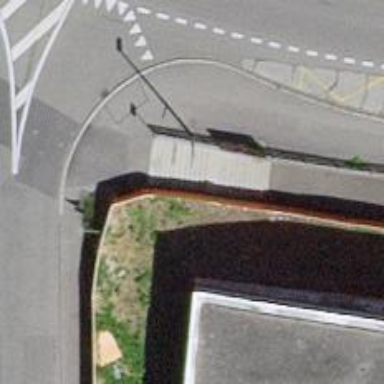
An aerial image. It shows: Road with steps.